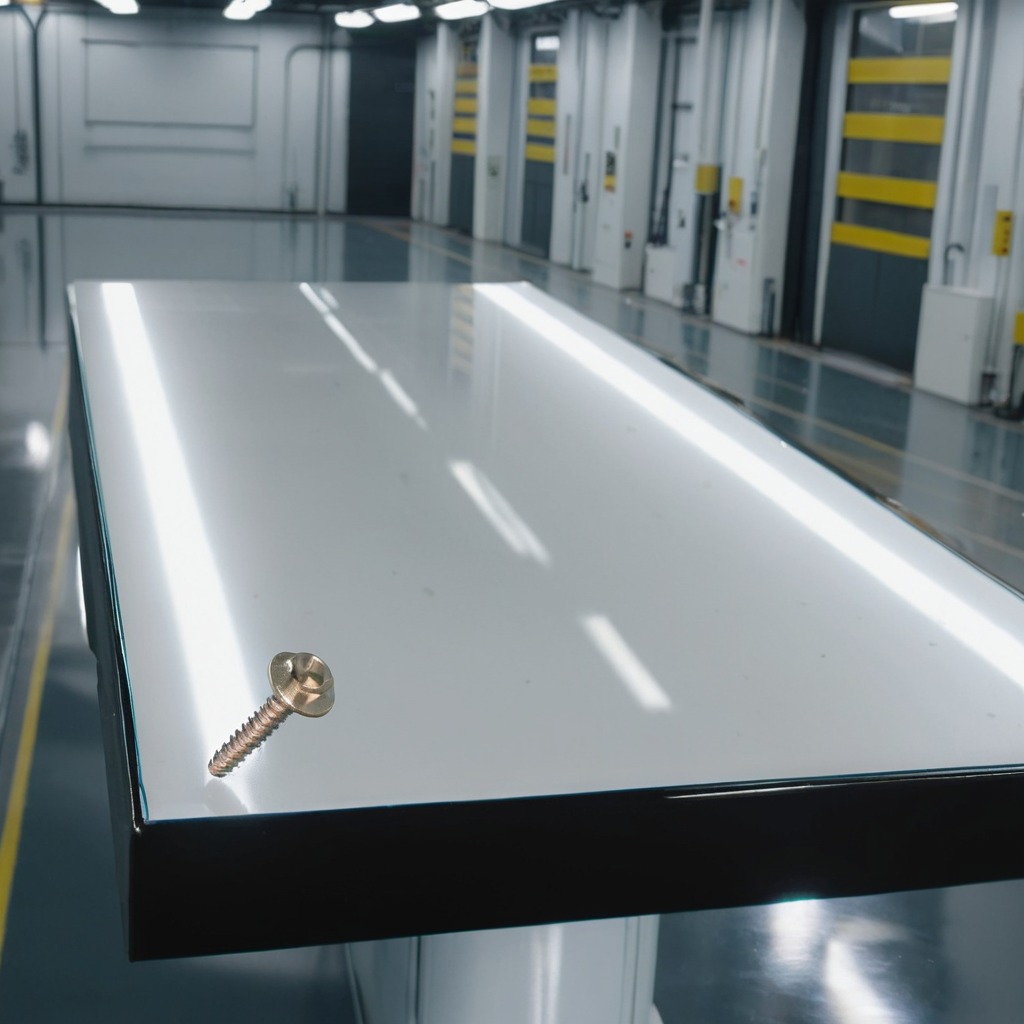
A metal screw is lying on a high-gloss table in a ship maintenance bay industrial lighting.